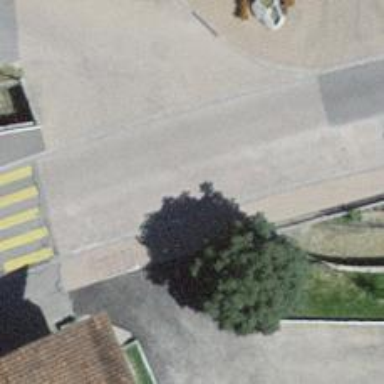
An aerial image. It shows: Unclassified asphalt road with separate sidewalk.